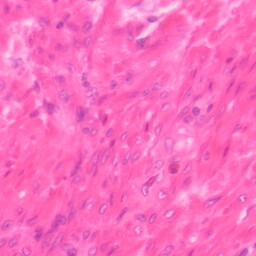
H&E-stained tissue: Colon